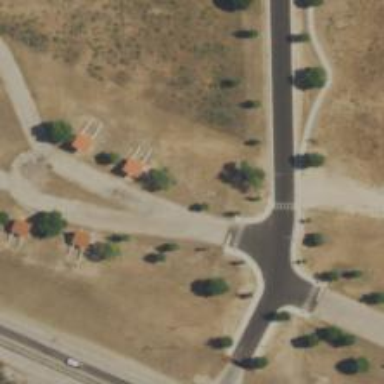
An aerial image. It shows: Rest area on the road.